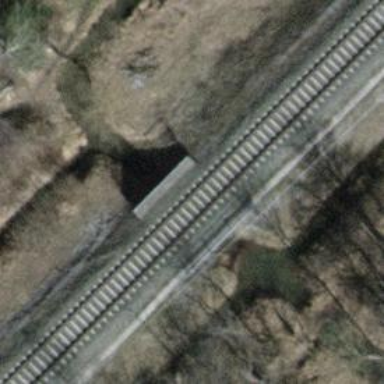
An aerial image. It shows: Single track railway with contact line for electrification. It is main track.